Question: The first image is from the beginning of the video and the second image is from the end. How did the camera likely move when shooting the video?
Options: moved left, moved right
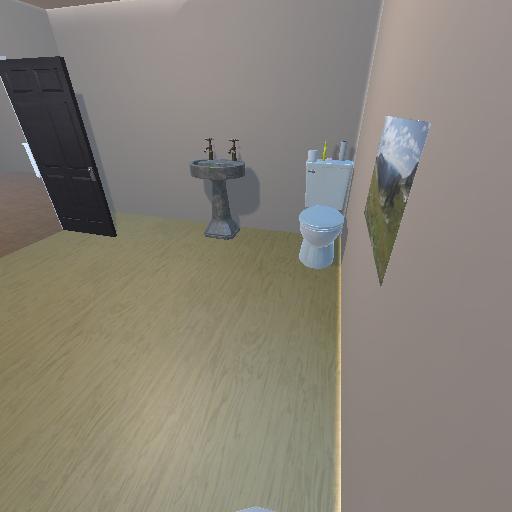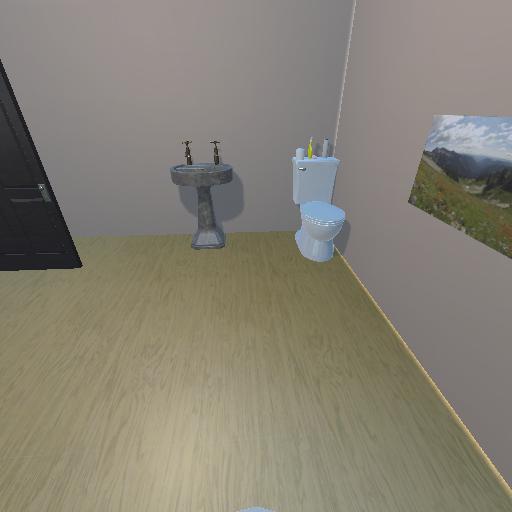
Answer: moved left